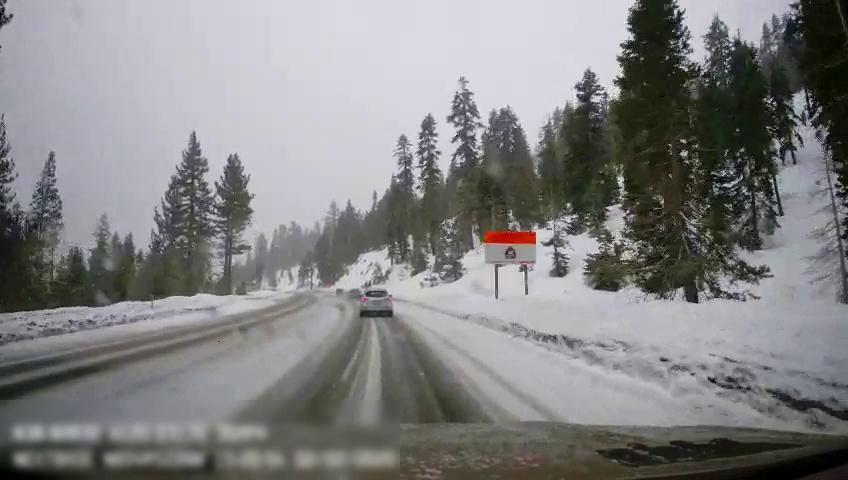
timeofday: Day
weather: Snowy
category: Drivable Space
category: Vehicles | SUV
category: Vehicles | Car
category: Vehicles | Car